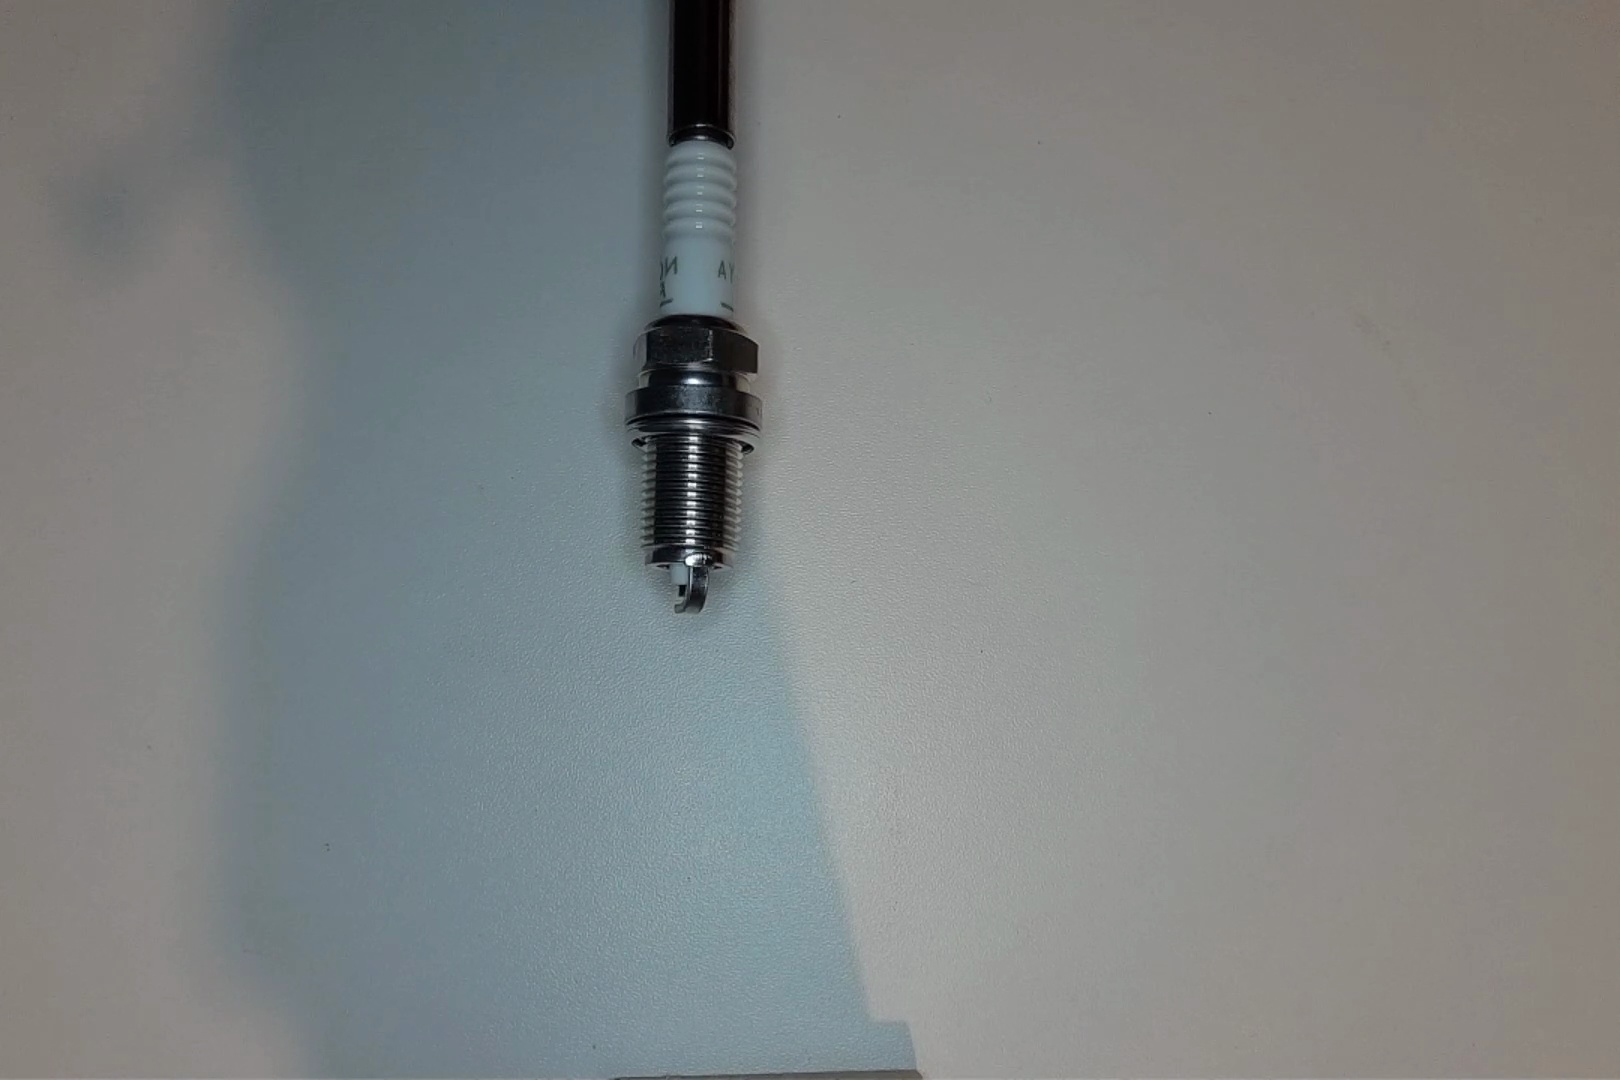
Label: no anomaly